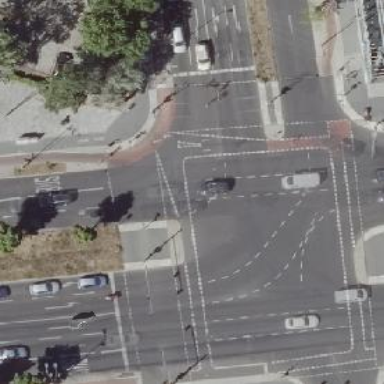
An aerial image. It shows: Asphalt footway with marked crossing equipped with traffic signals.